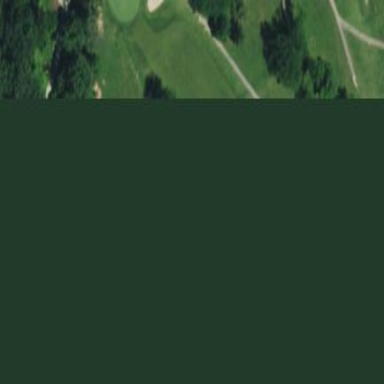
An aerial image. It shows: Grassy area designated as golf fairway.